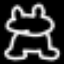
Label: frog